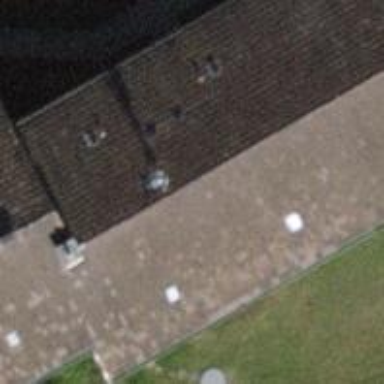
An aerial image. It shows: Building with pitched roof.